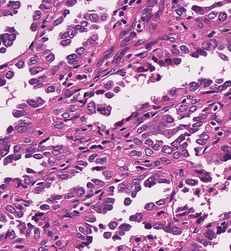
Tumor epithelial tissue: yes
Tumor-associated stroma tissue: no
Normal tissue: no